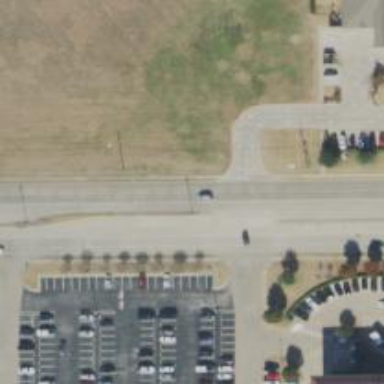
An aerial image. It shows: Secondary road with separate sidewalk.